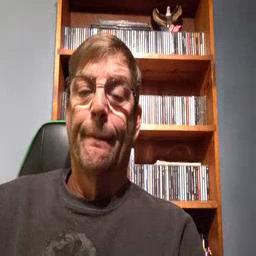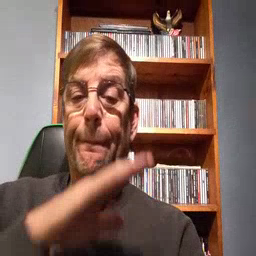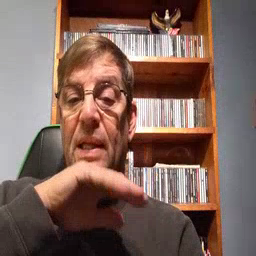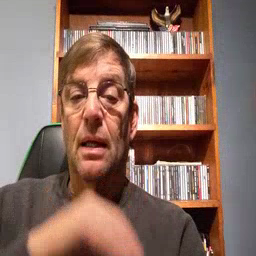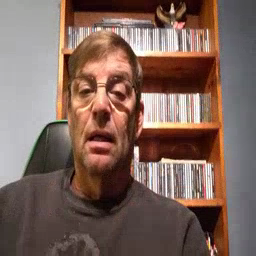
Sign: pig